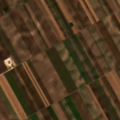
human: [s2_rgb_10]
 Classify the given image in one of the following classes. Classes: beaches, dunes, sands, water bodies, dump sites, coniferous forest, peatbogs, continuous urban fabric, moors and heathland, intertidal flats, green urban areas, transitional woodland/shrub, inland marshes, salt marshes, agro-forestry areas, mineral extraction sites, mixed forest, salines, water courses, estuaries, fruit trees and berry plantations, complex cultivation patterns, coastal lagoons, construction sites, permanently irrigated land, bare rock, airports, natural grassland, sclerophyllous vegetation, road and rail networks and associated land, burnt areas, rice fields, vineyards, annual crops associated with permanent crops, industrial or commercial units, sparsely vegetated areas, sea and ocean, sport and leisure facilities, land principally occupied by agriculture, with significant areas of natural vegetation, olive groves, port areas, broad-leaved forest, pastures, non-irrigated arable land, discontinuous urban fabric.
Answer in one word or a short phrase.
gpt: non-irrigated arable land